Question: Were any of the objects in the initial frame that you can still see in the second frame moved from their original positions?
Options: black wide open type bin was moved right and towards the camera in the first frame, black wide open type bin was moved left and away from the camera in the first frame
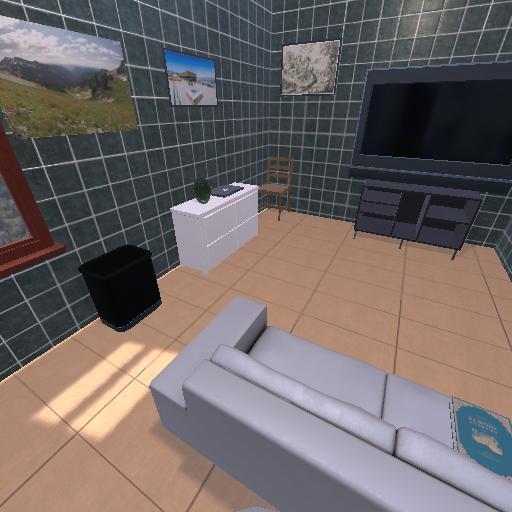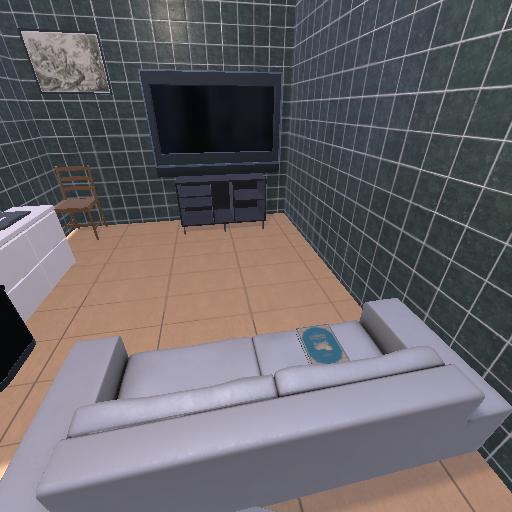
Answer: black wide open type bin was moved right and towards the camera in the first frame